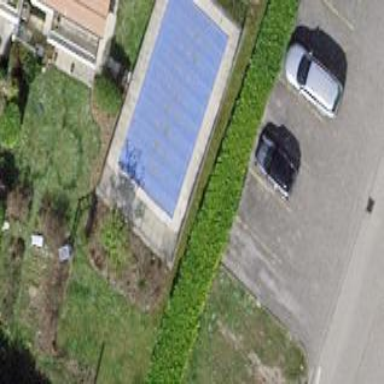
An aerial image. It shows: Outdoor swimming pool in leisure land.